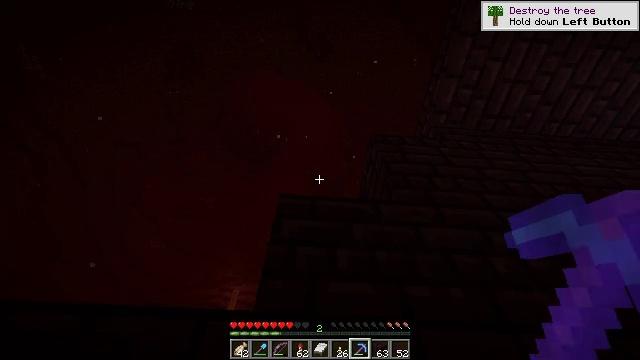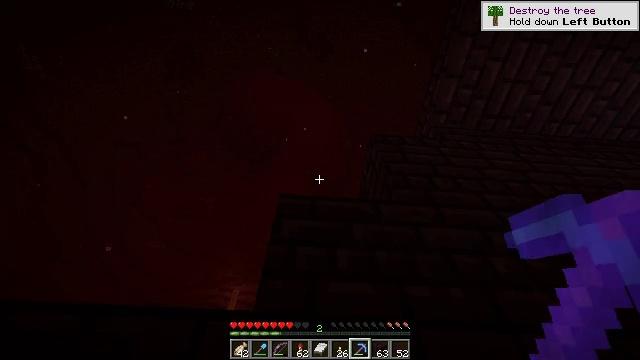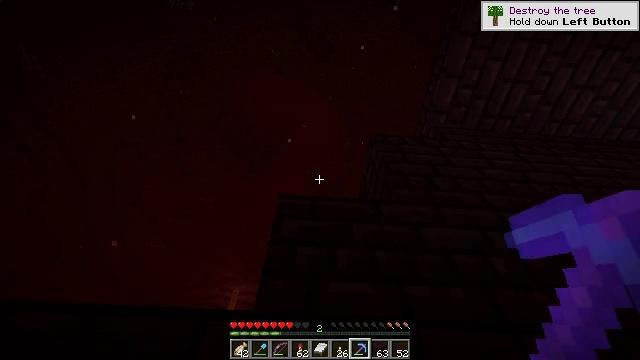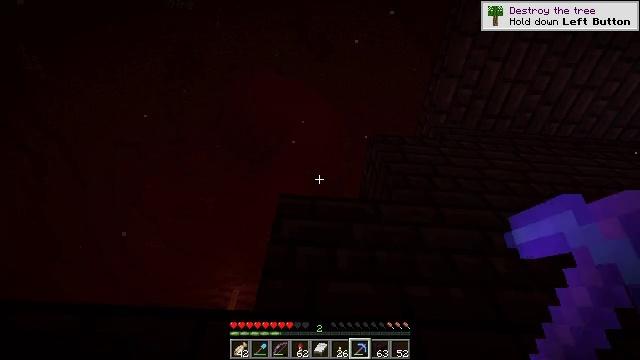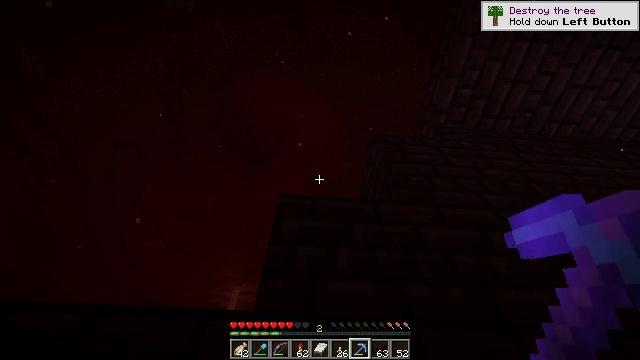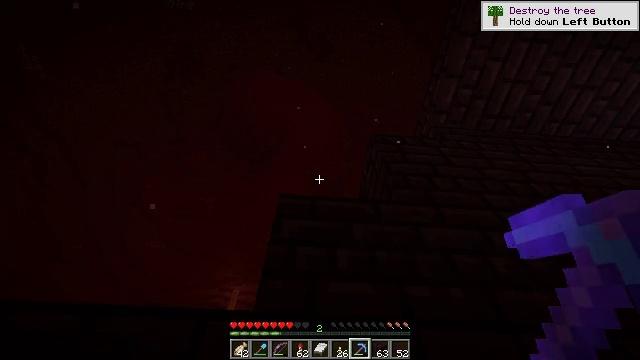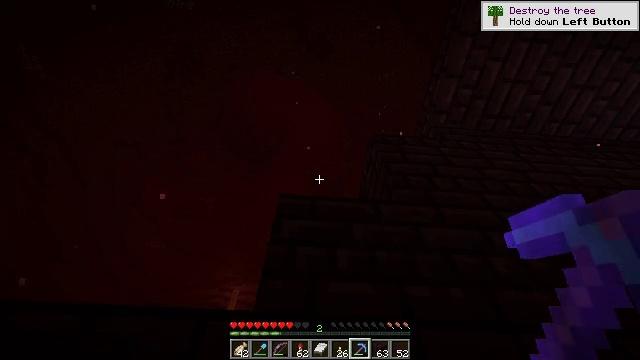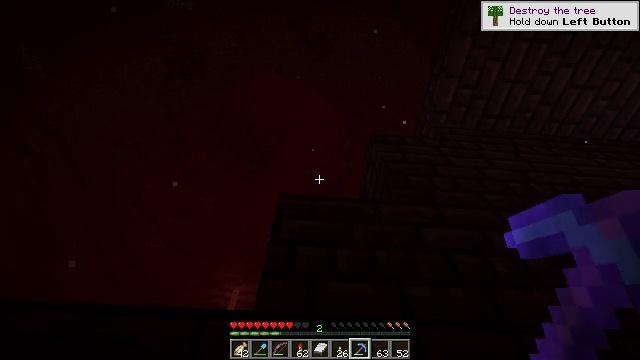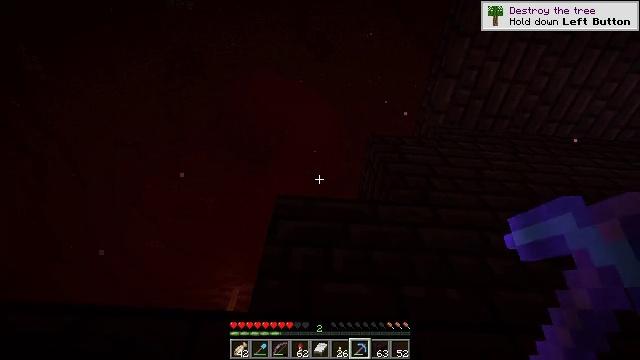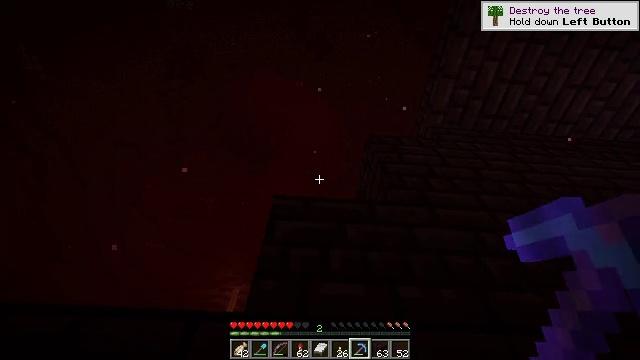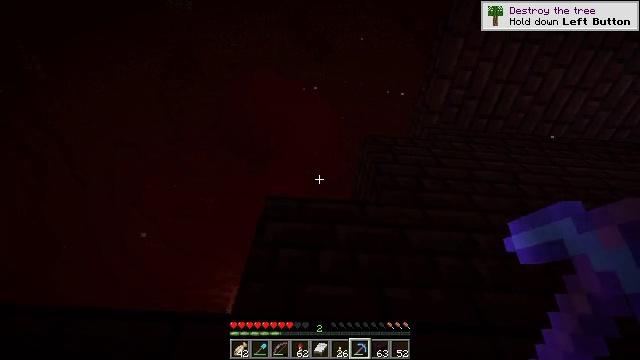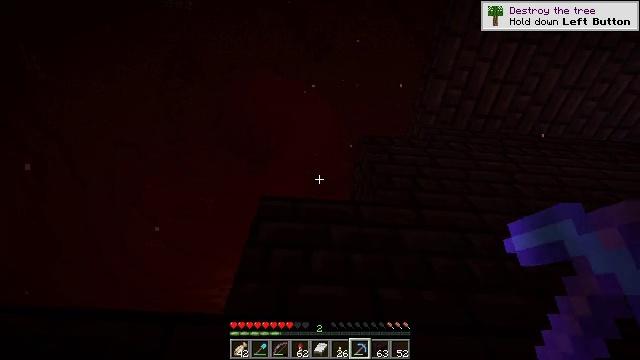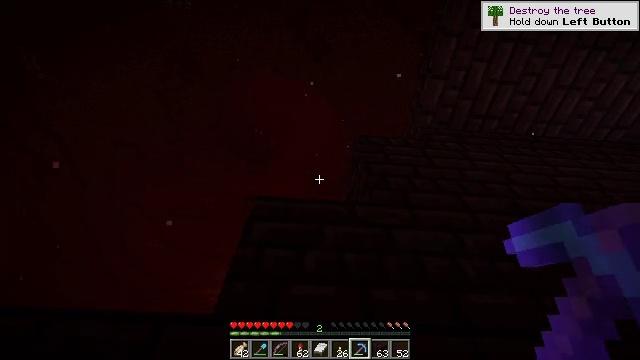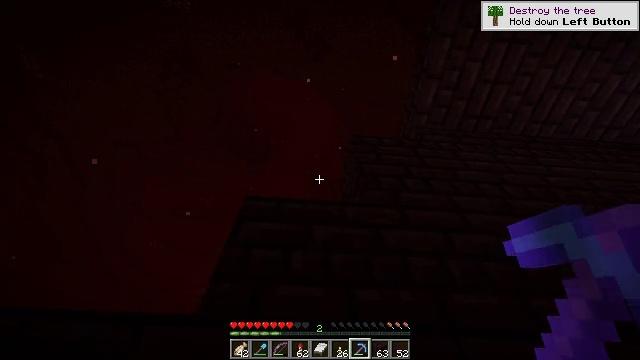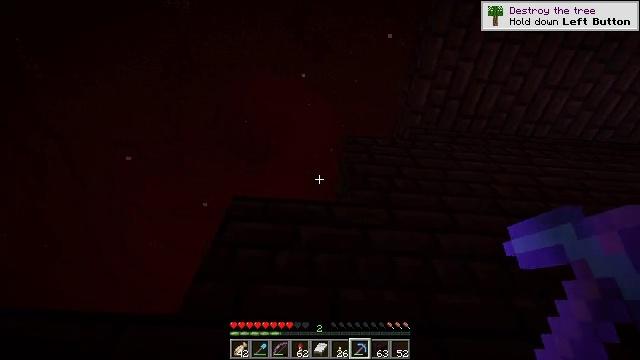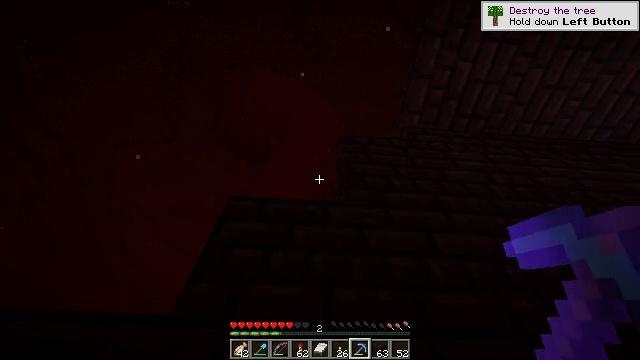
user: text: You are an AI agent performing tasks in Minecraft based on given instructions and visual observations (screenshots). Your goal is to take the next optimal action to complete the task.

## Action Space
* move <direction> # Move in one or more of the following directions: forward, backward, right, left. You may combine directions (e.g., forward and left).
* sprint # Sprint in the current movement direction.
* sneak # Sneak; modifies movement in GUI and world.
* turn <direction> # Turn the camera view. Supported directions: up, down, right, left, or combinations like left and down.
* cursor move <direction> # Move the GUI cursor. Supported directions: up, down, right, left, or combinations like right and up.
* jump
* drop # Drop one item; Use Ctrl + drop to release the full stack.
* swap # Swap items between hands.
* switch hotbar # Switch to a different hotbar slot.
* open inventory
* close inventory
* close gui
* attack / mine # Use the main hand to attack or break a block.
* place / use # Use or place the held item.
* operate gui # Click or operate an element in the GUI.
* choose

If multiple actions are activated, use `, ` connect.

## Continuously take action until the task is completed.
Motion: motion action
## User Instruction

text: Collect nether brick slab from the structure.
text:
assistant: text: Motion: sneak
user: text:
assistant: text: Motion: sneak
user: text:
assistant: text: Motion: sneak
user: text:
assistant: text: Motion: sneak
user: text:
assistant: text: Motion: sneak
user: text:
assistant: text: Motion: sneak
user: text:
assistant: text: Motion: sneak
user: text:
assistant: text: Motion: move right, sneak
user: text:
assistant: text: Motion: move right, sneak
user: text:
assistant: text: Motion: move right, sneak
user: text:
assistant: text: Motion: move right, sneak
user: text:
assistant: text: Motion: move right, sneak
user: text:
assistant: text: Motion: move right, sneak
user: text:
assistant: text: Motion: move right, sneak
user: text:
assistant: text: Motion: move right, sneak
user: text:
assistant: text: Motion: move right, sneak
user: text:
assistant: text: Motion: move right, sneak, turn left
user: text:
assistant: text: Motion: move right, sneak
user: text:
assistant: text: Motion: move right, sneak
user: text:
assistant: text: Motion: move right, sneak
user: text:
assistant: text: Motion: move right, sneak
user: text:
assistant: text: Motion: sneak
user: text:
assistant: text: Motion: sneak
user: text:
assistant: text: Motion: sneak
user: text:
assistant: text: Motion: sneak
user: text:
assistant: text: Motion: sneak
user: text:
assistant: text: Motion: sneak
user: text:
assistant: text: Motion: sneak
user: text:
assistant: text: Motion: sneak
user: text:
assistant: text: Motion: sneak